The image folds the raw vibration samples of a bearing signal into a 2-D grayscale square (signal-to-image encoding). Classify the bearing condition as one of: normal, inner_race, outer_race, ball.
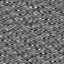
Answer: outer_race